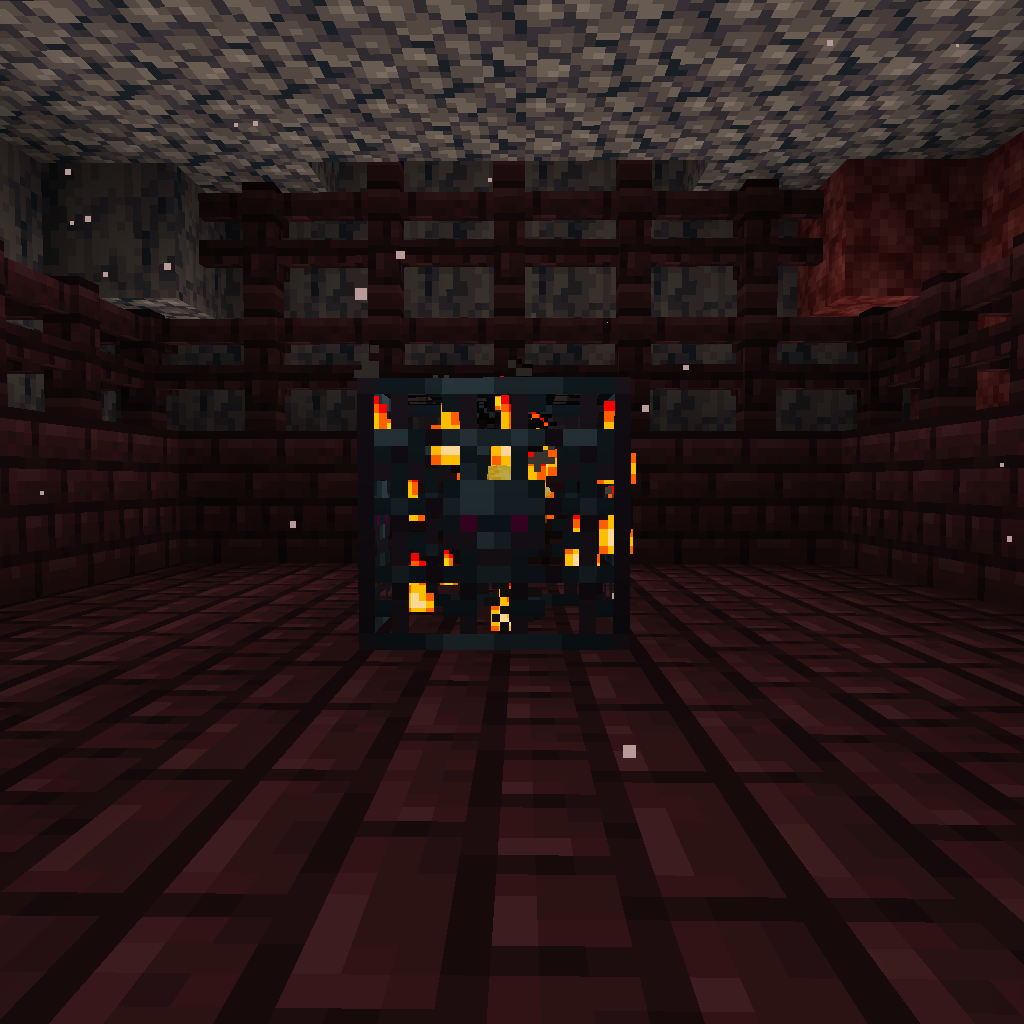
nether fortress blaze spawner